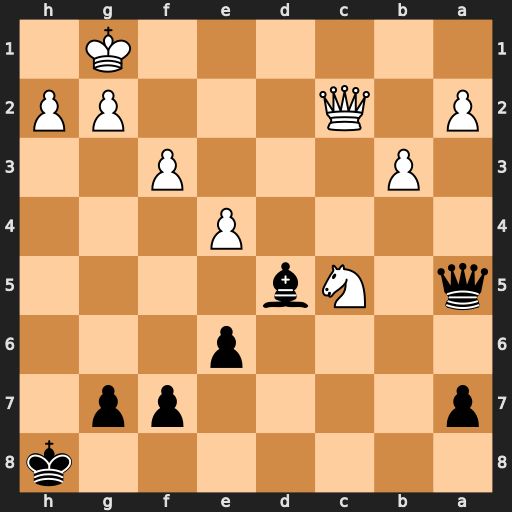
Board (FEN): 7k/p4pp1/4p3/q1Nb4/4P3/1P3P2/P1Q3PP/6K1
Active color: b
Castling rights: -
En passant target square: -
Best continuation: Qe1#